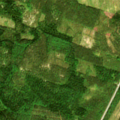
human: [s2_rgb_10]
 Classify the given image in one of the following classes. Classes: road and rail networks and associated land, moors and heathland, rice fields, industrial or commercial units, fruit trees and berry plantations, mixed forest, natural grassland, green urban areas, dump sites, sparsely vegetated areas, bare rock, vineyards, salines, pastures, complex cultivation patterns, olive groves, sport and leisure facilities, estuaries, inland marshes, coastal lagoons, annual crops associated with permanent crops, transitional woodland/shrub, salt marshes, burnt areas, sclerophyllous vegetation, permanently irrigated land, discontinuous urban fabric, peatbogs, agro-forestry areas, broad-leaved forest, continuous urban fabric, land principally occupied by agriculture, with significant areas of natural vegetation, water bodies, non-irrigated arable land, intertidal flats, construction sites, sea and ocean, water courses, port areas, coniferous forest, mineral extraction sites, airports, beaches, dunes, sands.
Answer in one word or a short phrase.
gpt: coniferous forest, mixed forest, transitional woodland/shrub